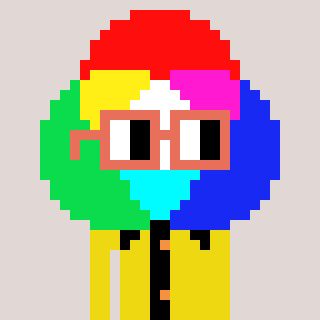
a pixel art character with square orange glasses, a color circle-shaped head and a yellow-colored body on a warm background